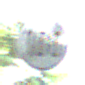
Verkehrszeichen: EndeGeschwindigkeit100
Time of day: Midday
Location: Outdoor (Suburban)
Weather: Clear
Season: NotSpecified
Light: Natural